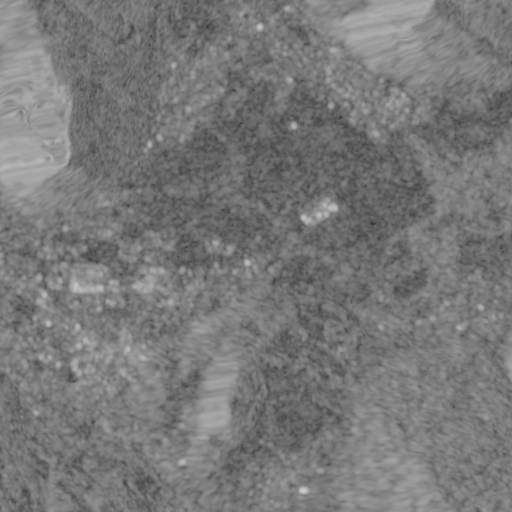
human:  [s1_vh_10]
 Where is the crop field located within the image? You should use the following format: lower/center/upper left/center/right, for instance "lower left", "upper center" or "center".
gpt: The crop field is located in the upper right of the image.
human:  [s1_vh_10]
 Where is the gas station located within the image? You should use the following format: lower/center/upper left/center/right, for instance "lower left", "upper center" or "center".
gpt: The gas station is located in the center left of the image.
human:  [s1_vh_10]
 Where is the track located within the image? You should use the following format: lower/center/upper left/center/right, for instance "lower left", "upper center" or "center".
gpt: The track is located in the center left of the image.
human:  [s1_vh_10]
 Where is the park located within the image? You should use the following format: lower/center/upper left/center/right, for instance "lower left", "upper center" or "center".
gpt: There is no park in the image.

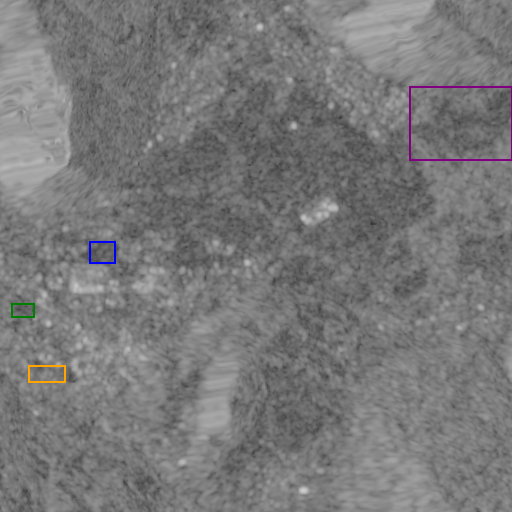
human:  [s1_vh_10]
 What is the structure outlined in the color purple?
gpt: The structure outlined in purple is a crop field.
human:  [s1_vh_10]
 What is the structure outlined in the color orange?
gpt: The structure outlined in orange is a park.
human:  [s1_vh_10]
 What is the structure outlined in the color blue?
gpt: The structure outlined in blue is a parking lot.
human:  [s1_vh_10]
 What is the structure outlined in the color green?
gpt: The structure outlined in green is a track.
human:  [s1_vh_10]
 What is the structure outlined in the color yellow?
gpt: There is no yellow outline.